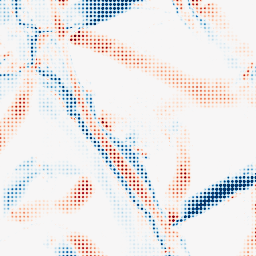
Category: morphological
Decomposition family: morphological_diamond
Decomposition parameters: operation: average
radius: 20
Upsampling method: sinc_hamming
Upsampling parameters: scale: 8
kernel_size: 4
Upsampling scale: 8